六年级 · 画法几何学
 如图，小东从学校出发，步行去图书馆，正确的行走路线是（）。

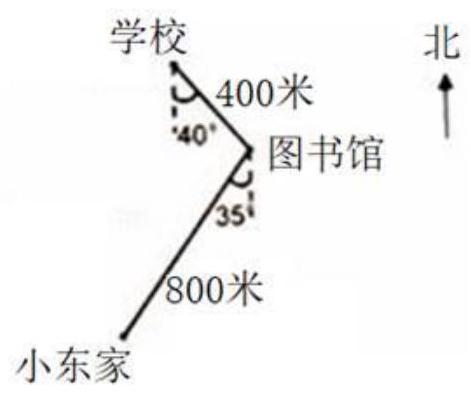
A. 向东偏北 $55^{\circ}$ 方向行走 800 米
B. 向西偏南 $40^{\circ}$ 方向行走 400 米
C. 向南偏西 $35^{\circ}$ 方向行走 800 米
D. 向南偏东 $40^{\circ}$ 方向行走 400 米

答案: D